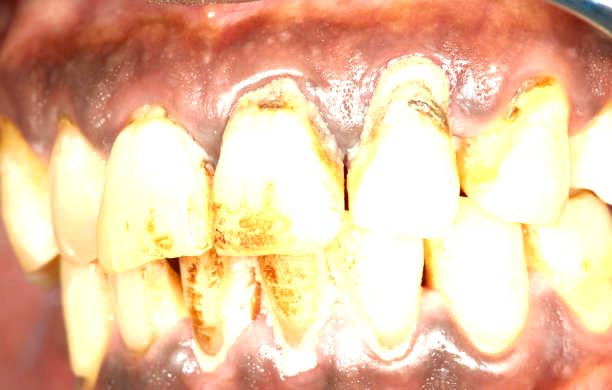
Condition: Calculus